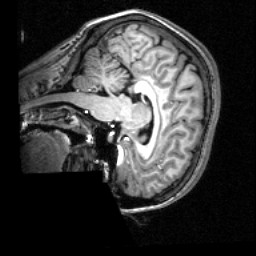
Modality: T1w
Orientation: sagittal
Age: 23
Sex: female